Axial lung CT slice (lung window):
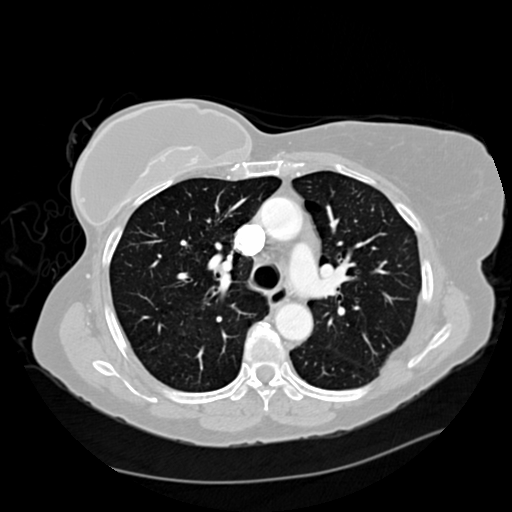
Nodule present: no